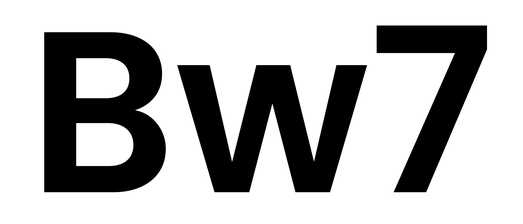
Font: Poppins-SemiBold